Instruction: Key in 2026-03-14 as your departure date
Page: home
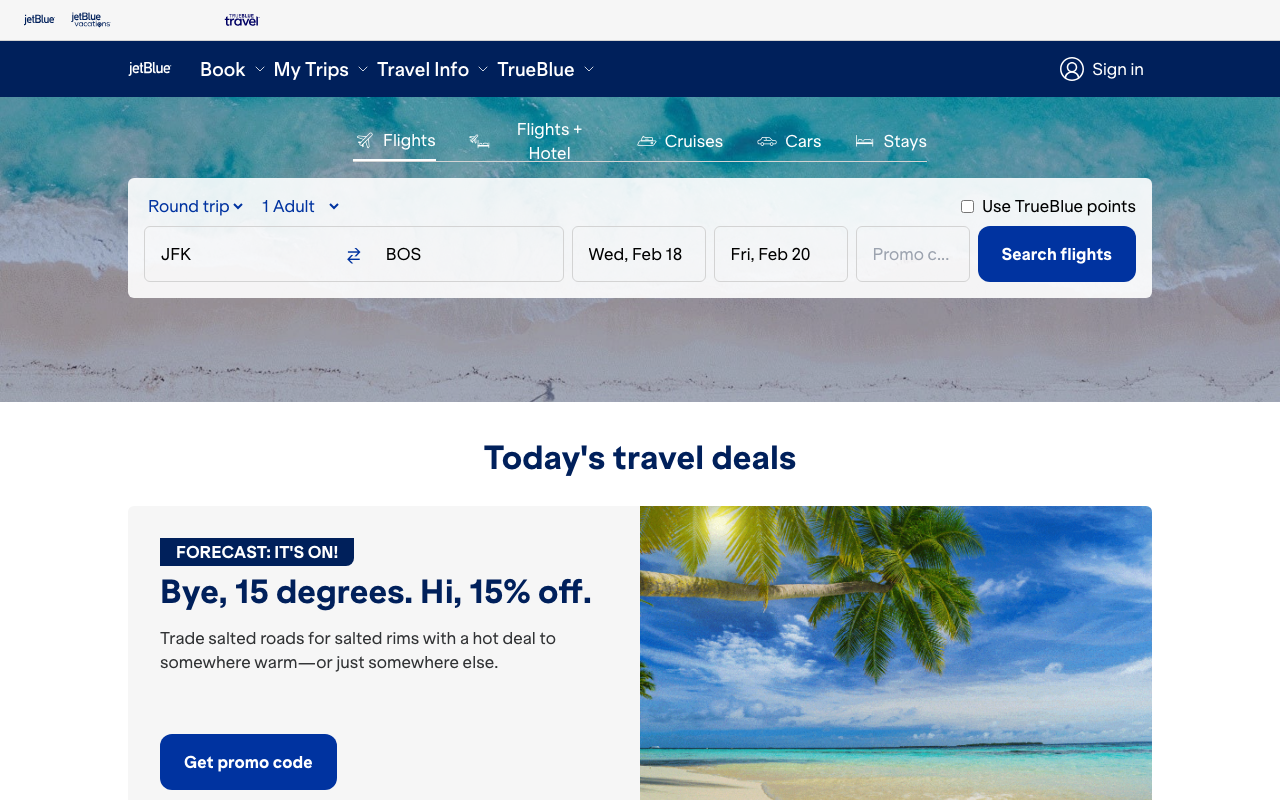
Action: type